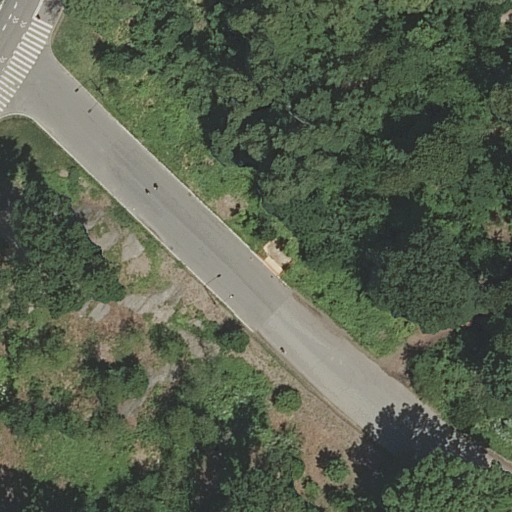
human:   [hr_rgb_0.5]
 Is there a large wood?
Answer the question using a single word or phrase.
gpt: yes

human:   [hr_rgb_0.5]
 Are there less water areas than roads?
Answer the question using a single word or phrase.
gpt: yes

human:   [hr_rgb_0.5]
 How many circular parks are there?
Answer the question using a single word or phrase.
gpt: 0

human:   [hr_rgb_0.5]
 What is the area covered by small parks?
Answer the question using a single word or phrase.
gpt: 0m2

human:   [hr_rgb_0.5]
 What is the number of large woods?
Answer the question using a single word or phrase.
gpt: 1

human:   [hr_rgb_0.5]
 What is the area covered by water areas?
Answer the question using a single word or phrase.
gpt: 0m2

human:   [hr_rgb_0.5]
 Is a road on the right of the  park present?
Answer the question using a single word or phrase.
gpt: no

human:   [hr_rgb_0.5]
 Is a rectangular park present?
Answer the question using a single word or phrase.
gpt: yes

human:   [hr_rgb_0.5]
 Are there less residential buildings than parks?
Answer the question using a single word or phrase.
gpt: yes

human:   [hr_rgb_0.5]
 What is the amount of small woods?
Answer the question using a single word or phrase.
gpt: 0

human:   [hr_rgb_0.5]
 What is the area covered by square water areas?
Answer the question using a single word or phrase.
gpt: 0m2

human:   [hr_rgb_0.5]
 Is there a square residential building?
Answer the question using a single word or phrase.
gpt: no

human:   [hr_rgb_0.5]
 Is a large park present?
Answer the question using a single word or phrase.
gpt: yes

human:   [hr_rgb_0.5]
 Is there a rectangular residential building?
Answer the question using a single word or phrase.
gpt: no

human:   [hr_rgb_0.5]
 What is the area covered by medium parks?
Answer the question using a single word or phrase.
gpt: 0m2

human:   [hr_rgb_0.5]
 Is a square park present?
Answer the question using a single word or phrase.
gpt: no

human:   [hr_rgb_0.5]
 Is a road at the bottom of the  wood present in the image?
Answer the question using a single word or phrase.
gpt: yes

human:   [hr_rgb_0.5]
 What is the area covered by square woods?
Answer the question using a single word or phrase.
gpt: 0m2

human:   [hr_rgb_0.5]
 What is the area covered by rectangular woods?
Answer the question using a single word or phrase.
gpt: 0m2

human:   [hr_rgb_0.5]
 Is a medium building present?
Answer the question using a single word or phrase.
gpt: no

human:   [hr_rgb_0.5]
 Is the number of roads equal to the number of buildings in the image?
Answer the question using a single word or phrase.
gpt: no

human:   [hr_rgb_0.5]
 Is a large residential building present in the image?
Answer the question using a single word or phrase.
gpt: no

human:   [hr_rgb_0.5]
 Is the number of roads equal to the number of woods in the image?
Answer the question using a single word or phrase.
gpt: no

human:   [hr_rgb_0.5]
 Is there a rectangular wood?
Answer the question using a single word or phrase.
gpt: no

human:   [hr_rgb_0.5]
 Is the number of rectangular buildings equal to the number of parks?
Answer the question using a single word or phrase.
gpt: no

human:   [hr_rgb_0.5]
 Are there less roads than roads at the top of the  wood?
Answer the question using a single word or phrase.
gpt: no

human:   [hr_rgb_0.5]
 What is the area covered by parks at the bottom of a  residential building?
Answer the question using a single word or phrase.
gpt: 0m2

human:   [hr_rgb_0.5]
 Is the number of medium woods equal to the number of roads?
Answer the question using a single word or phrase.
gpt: no

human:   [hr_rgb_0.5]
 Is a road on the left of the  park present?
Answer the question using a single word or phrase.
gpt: yes

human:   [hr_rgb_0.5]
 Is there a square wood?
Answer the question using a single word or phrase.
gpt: no

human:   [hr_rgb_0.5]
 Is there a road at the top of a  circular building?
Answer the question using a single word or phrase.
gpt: no

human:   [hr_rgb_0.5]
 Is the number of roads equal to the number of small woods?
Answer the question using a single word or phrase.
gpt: no

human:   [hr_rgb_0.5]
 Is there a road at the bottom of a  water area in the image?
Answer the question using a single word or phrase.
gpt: no

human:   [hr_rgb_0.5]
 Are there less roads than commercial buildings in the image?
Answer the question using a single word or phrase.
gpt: no

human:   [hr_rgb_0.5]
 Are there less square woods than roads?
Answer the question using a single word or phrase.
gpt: yes

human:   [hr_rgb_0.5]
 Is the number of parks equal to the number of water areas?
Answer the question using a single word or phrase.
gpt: no